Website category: university
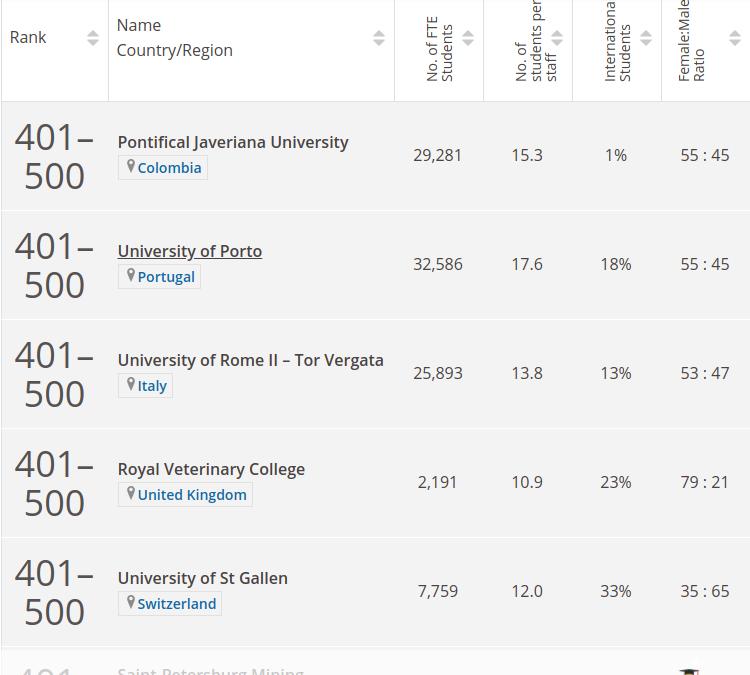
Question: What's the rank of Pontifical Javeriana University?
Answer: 401500

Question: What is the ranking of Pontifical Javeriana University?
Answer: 401500

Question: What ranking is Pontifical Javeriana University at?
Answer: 401500

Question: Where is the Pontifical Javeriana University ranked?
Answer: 401500

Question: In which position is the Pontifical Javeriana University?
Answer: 401500

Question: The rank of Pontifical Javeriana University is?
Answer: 401500

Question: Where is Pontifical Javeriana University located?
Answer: Colombia

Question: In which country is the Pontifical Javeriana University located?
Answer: Colombia

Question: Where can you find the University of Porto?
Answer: Portugal

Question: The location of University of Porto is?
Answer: Portugal

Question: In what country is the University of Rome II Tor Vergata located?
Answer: Italy

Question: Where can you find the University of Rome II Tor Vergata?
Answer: Italy

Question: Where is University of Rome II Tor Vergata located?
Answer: Italy

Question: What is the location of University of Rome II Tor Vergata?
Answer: Italy

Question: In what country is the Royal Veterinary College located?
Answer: United Kingdom

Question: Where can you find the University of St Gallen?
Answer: Switzerland

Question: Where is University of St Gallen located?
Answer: Switzerland

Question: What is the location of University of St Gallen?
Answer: Switzerland

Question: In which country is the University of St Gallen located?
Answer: Switzerland

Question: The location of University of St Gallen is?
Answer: Switzerland

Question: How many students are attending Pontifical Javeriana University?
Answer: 29,281

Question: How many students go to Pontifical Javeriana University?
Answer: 29,281

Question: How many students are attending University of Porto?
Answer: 32,586

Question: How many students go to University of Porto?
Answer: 32,586

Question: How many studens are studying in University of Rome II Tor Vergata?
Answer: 25,893

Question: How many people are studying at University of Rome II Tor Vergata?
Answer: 25,893

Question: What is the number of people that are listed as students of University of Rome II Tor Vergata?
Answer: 25,893

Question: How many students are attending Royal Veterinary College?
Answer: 2,191

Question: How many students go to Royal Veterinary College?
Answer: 2,191

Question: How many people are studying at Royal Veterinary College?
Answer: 2,191

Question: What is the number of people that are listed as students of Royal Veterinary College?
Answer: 2,191

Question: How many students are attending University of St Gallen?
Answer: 7,759

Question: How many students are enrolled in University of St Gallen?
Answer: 7,759

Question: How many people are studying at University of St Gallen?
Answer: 7,759

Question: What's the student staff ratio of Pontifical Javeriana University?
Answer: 15.3

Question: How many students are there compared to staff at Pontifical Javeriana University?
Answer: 15.3

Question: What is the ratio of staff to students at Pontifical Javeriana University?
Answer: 15.3

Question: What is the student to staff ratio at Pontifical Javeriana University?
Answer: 15.3

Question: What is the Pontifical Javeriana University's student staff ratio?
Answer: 15.3

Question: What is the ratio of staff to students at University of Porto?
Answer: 17.6

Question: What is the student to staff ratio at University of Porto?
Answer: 17.6

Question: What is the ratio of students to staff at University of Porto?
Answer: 17.6

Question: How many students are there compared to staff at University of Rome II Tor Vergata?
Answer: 13.8

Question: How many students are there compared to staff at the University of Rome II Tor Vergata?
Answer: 13.8

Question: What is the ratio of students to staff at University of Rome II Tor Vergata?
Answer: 13.8

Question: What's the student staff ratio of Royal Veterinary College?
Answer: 10.9

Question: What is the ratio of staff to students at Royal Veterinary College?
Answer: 10.9

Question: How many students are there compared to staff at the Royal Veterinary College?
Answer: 10.9

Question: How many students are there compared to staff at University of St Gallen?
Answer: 12.0

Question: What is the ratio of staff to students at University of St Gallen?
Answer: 12.0

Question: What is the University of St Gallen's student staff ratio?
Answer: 12.0

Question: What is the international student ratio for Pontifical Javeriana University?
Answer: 1%

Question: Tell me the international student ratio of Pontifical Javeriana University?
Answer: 1%

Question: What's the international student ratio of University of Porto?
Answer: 18%

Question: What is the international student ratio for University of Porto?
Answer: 18%

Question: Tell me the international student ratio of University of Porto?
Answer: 18%

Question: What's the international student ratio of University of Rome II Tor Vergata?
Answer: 13%

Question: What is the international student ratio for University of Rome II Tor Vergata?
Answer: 13%

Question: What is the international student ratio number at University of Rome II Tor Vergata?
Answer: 13%

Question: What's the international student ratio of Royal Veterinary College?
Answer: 23%

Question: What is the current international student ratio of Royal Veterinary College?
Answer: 23%

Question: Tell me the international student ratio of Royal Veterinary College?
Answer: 23%

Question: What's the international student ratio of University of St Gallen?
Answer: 33%

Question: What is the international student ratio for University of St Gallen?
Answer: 33%